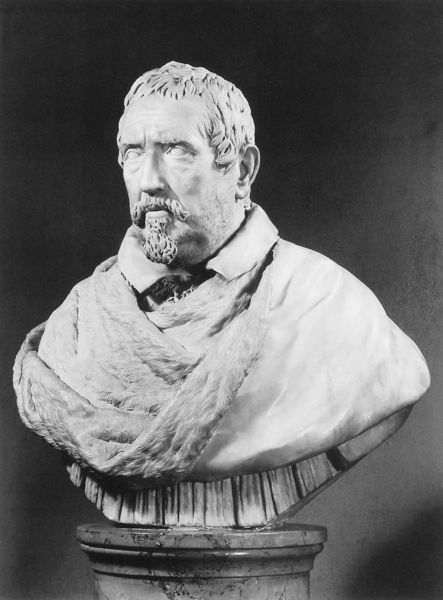
Titel: Büste des Francesco Bracciolini
Künstler: Giuliano Finelli
Institution: London, Victoria and Albert Museum
Schlagwörter: kopf, mann, schatten, umhang, grau, licht, marmor, nase, ohr, säule, weiss, bart, hemd, schnurrbart, augen, falten, hermelin, kragen, pelz, sockel, stein, auge, haare, mantel, schulter, skulptur, fell, dichter, brauen, büste, plastik, stola, geschlossen, foto, augen zu, schwarzweiß, denker, schnautzer, wahrheit, pelzumhang, schwwarz, leerer blick, zu, russischer graf, blickt, emarmor